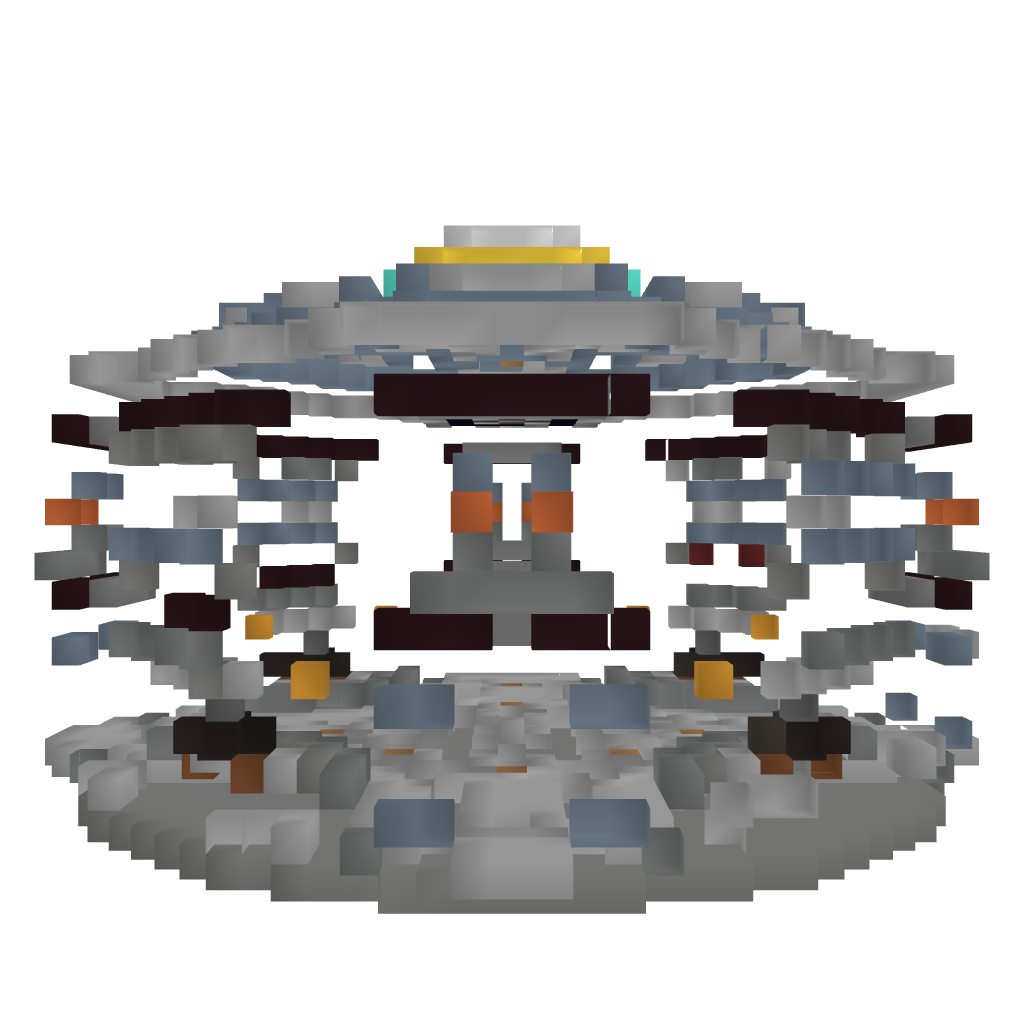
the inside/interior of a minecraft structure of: Nether Hub